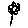
Label: flower